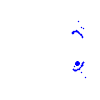
Particle: pion